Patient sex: M
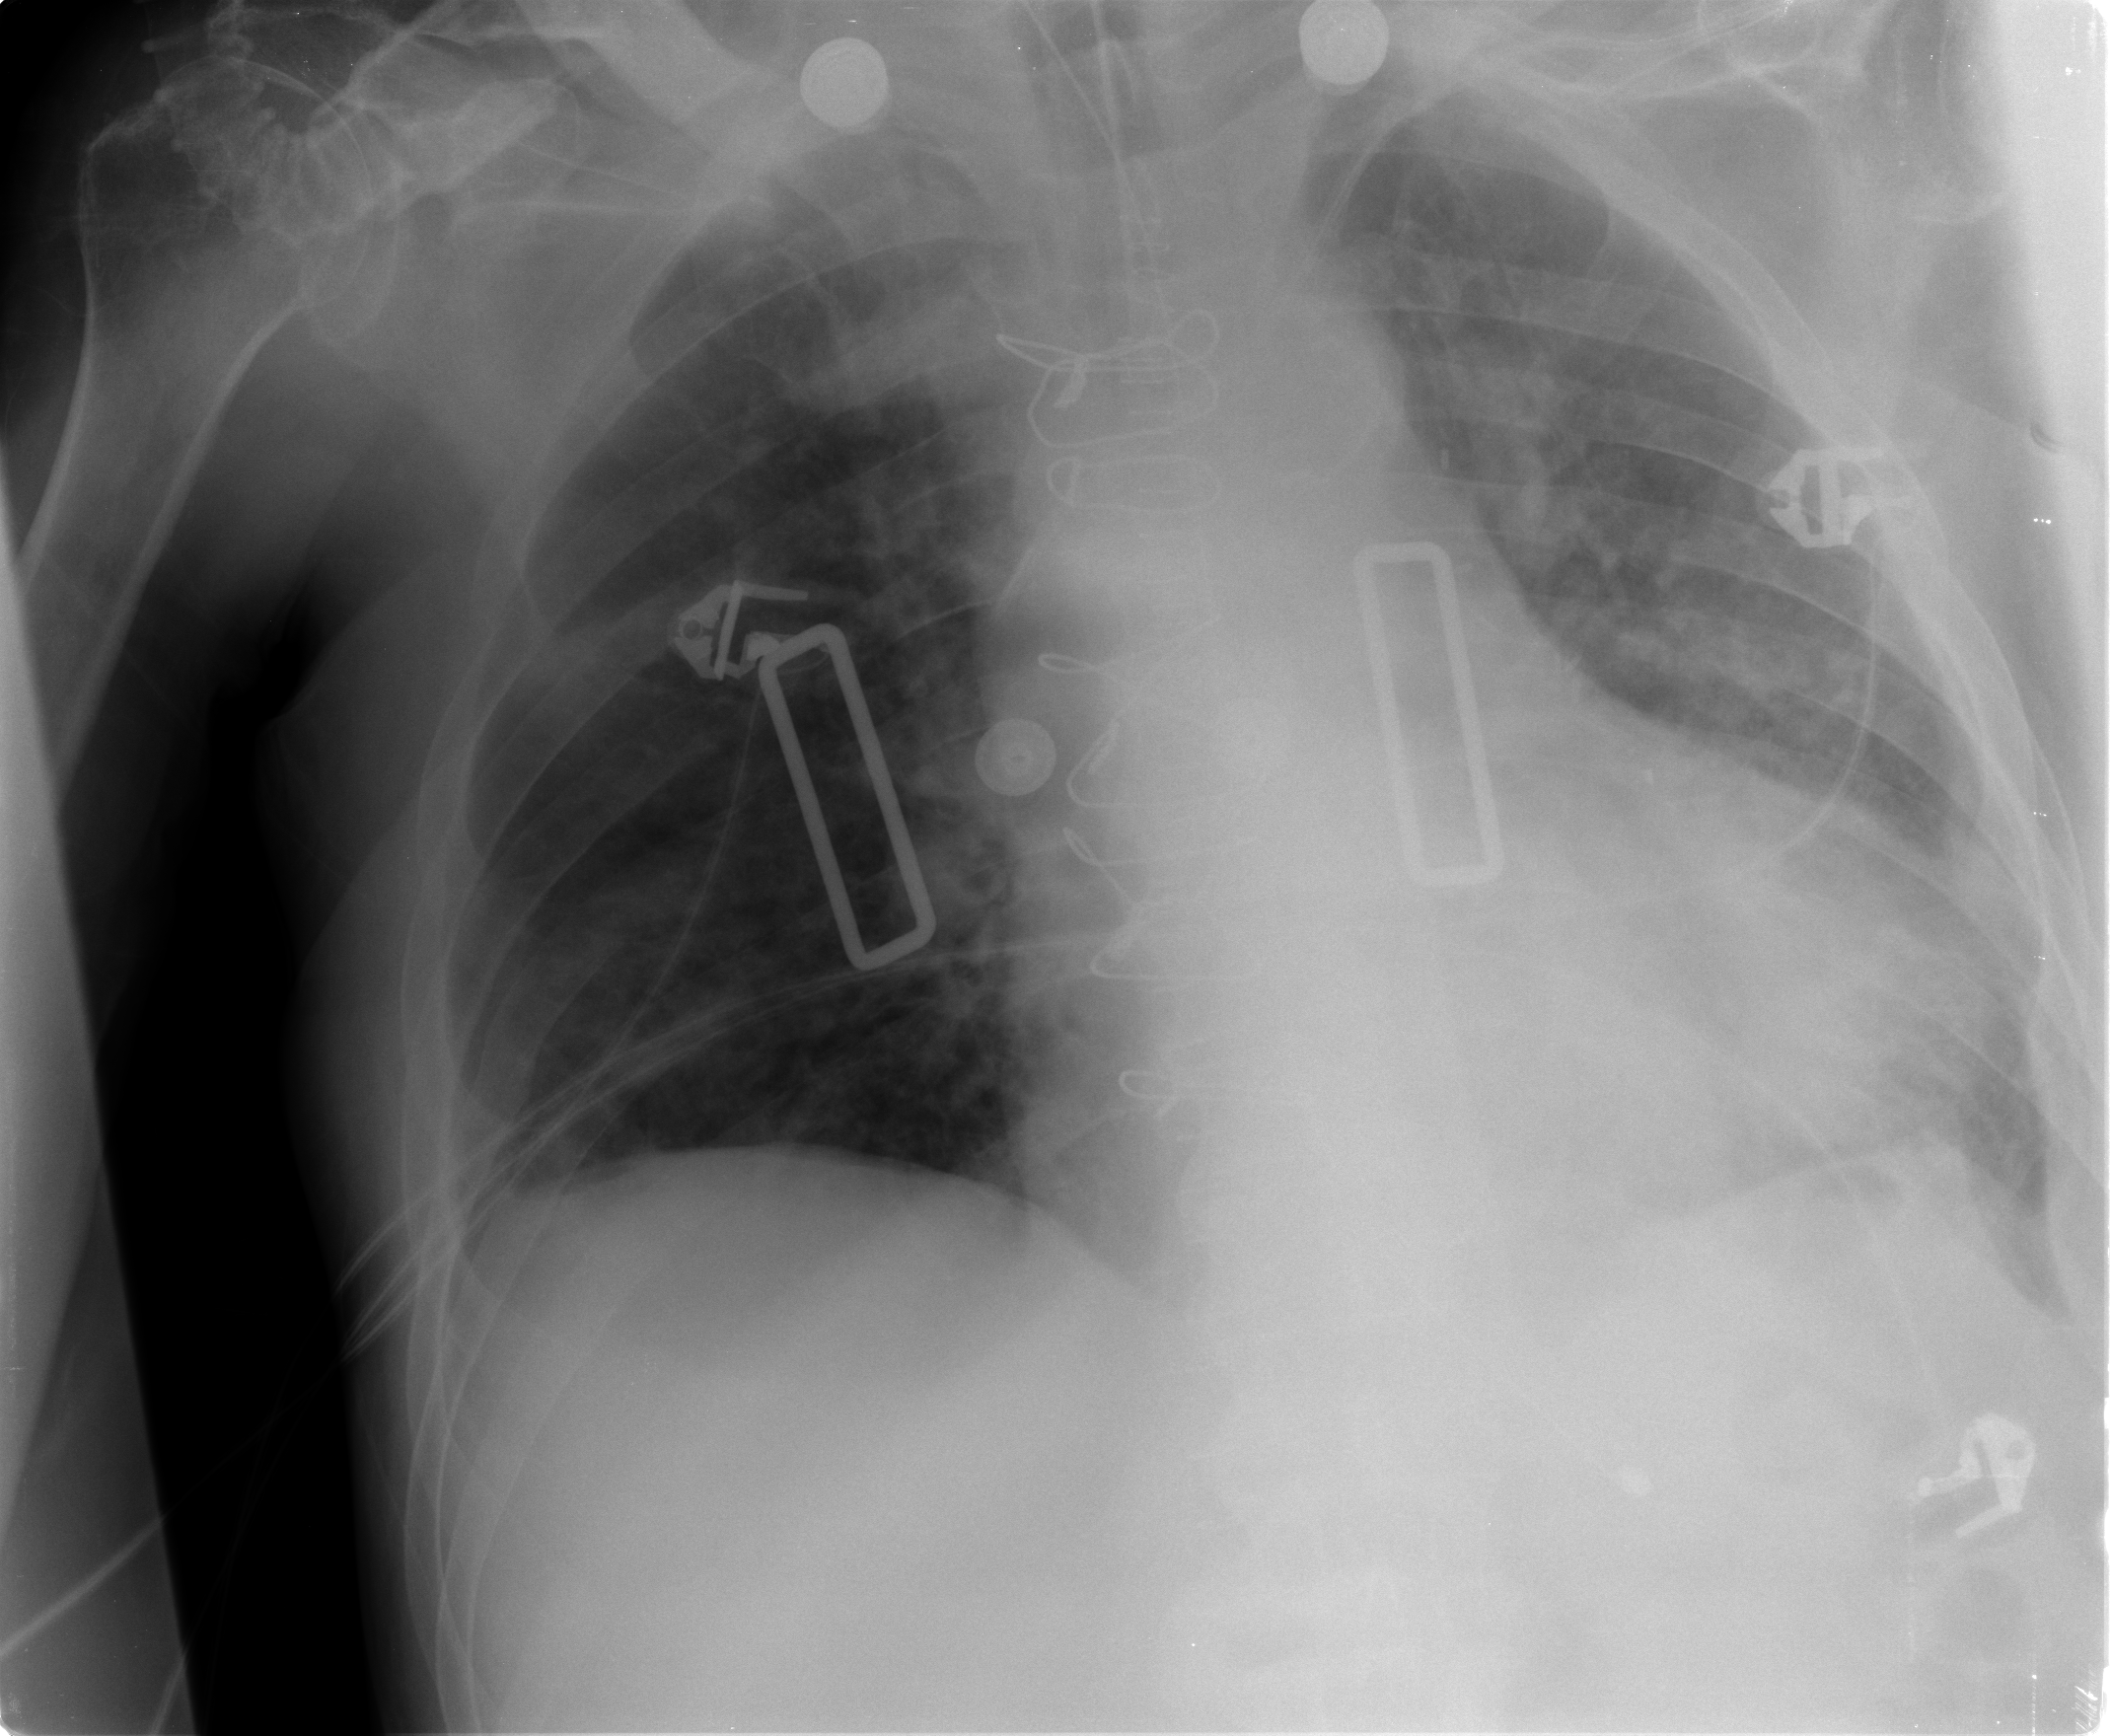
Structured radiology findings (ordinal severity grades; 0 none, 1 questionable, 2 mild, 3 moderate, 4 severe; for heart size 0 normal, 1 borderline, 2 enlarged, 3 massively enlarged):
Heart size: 2
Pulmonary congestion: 2
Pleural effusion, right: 2
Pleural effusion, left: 2
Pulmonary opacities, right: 1
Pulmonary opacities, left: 2
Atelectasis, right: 0
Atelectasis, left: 2